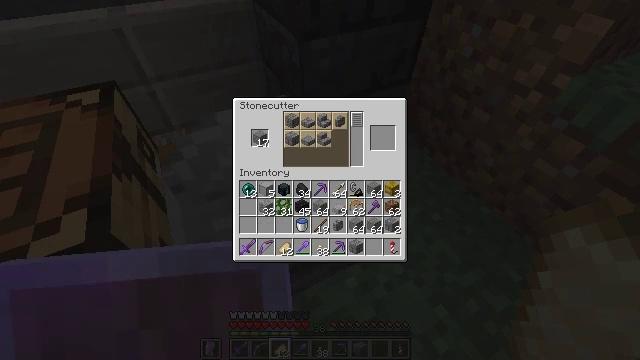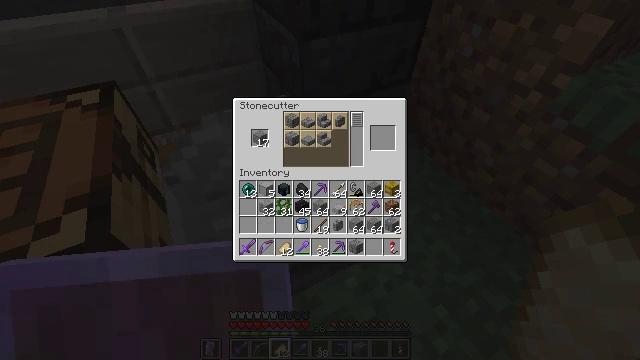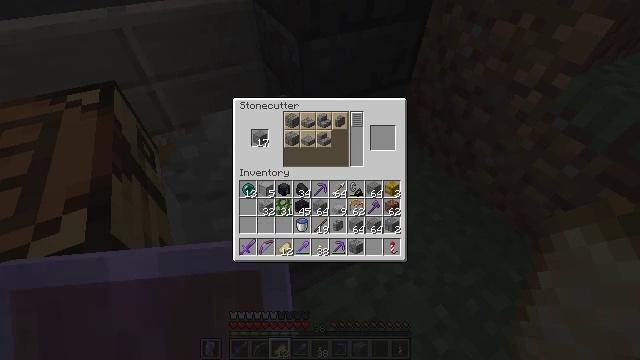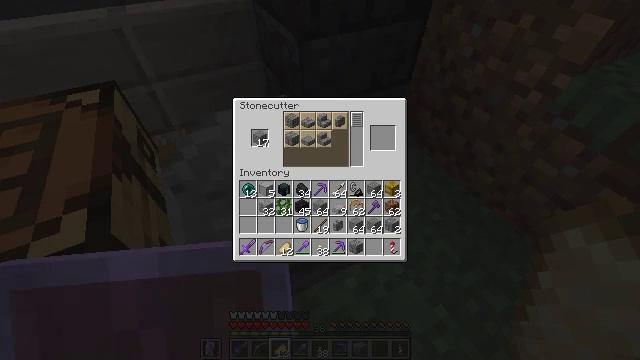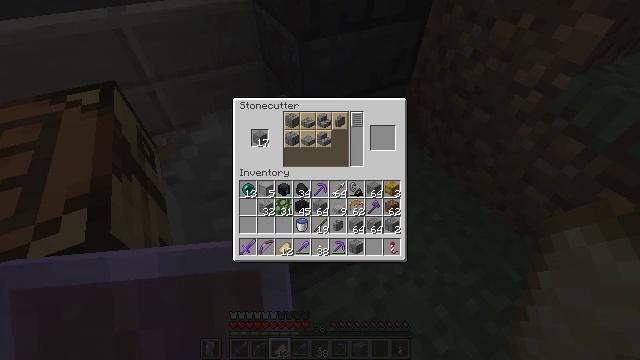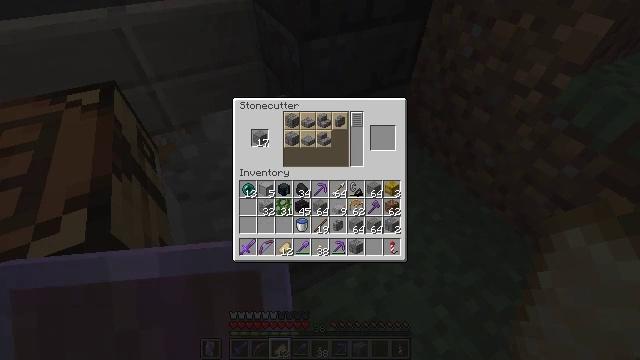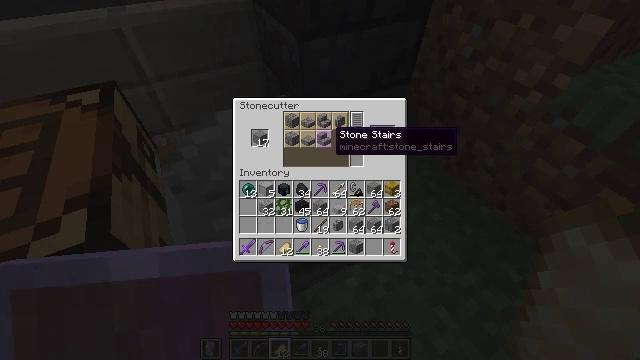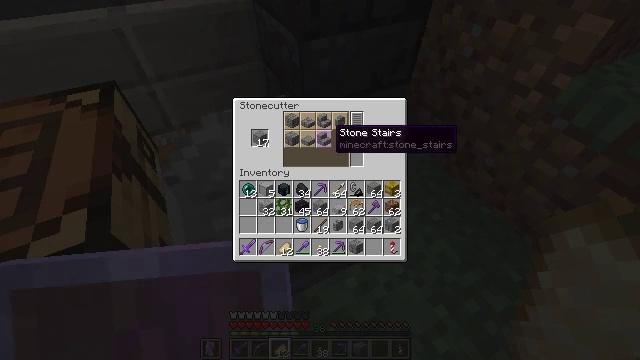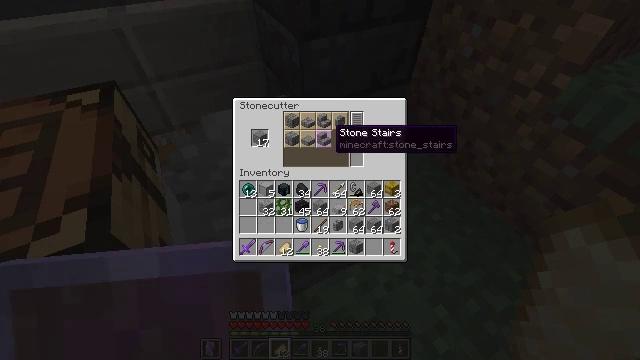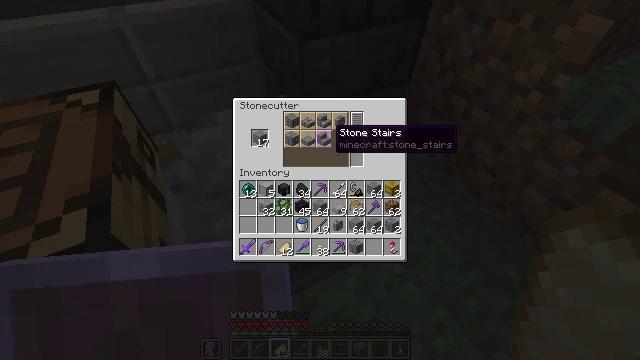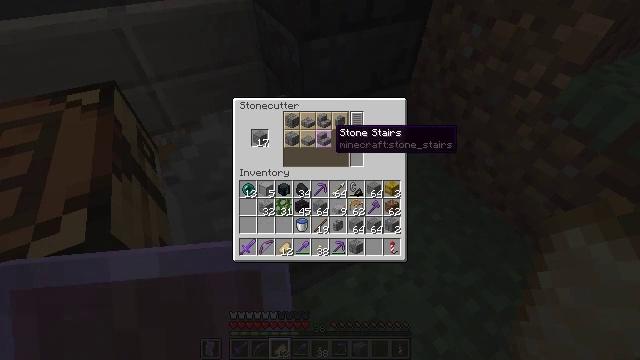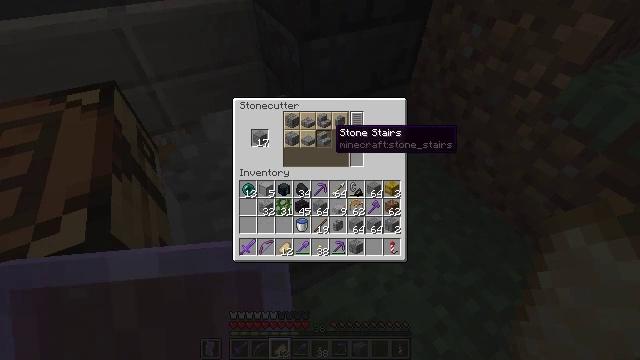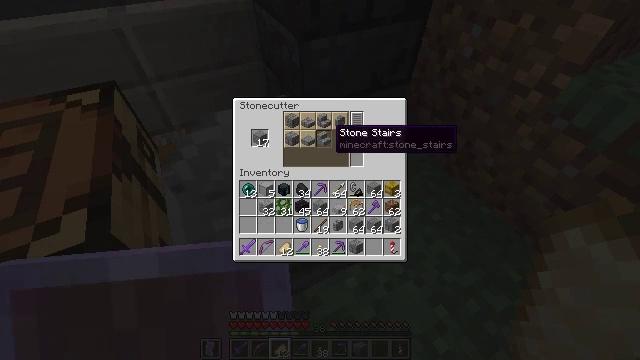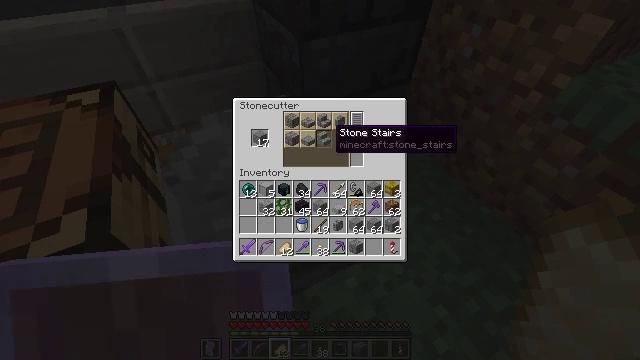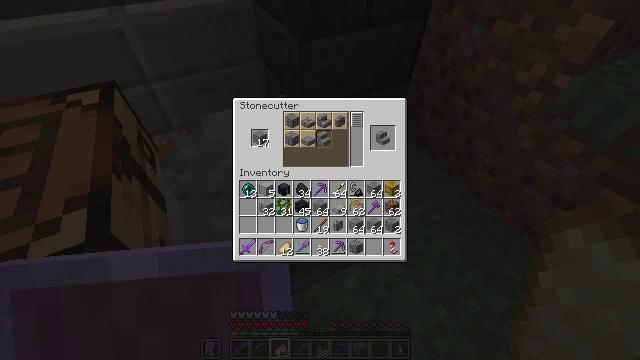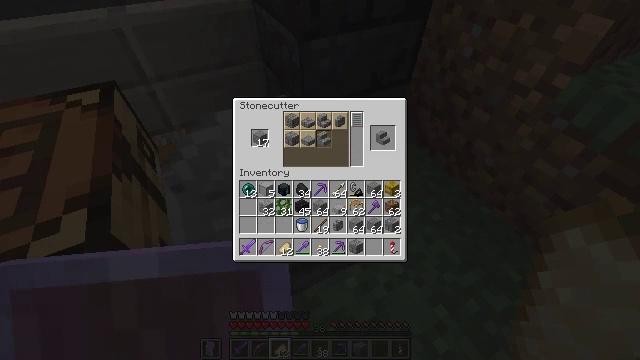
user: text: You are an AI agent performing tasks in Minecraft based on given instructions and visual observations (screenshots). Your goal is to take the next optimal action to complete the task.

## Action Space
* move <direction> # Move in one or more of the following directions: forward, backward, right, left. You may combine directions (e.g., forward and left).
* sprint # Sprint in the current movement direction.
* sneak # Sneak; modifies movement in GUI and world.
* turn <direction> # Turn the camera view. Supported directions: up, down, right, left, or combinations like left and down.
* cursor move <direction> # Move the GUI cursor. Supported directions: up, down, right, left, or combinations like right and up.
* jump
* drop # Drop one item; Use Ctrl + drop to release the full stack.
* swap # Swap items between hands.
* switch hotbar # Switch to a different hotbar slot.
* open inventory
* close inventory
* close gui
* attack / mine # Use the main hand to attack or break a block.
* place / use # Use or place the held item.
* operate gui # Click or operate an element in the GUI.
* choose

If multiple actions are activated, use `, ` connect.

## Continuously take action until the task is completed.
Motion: motion action
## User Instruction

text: Craft some stone stairs in the crafting grid.
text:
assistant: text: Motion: turn right and up
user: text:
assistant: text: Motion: no_op
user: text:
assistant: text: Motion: no_op
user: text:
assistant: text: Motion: no_op
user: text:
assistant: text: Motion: no_op
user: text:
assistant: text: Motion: turn up
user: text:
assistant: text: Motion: no_op
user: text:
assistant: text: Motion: no_op
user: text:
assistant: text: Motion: no_op
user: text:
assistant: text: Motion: no_op
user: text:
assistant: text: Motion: attack / mine
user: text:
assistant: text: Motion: attack / mine
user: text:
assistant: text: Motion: attack / mine
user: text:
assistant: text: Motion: turn right
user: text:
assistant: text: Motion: turn right
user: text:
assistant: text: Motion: no_op
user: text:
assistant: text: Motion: turn right
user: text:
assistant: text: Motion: turn right
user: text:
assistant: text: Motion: turn right
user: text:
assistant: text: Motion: no_op
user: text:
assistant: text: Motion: no_op
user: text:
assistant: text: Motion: no_op
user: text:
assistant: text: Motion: no_op
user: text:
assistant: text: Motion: no_op
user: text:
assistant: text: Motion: no_op
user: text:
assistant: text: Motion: attack / mine
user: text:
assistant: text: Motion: attack / mine
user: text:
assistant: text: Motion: attack / mine
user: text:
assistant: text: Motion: no_op
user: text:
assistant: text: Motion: turn down